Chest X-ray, AP view. Patient: 45 years old, sex M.
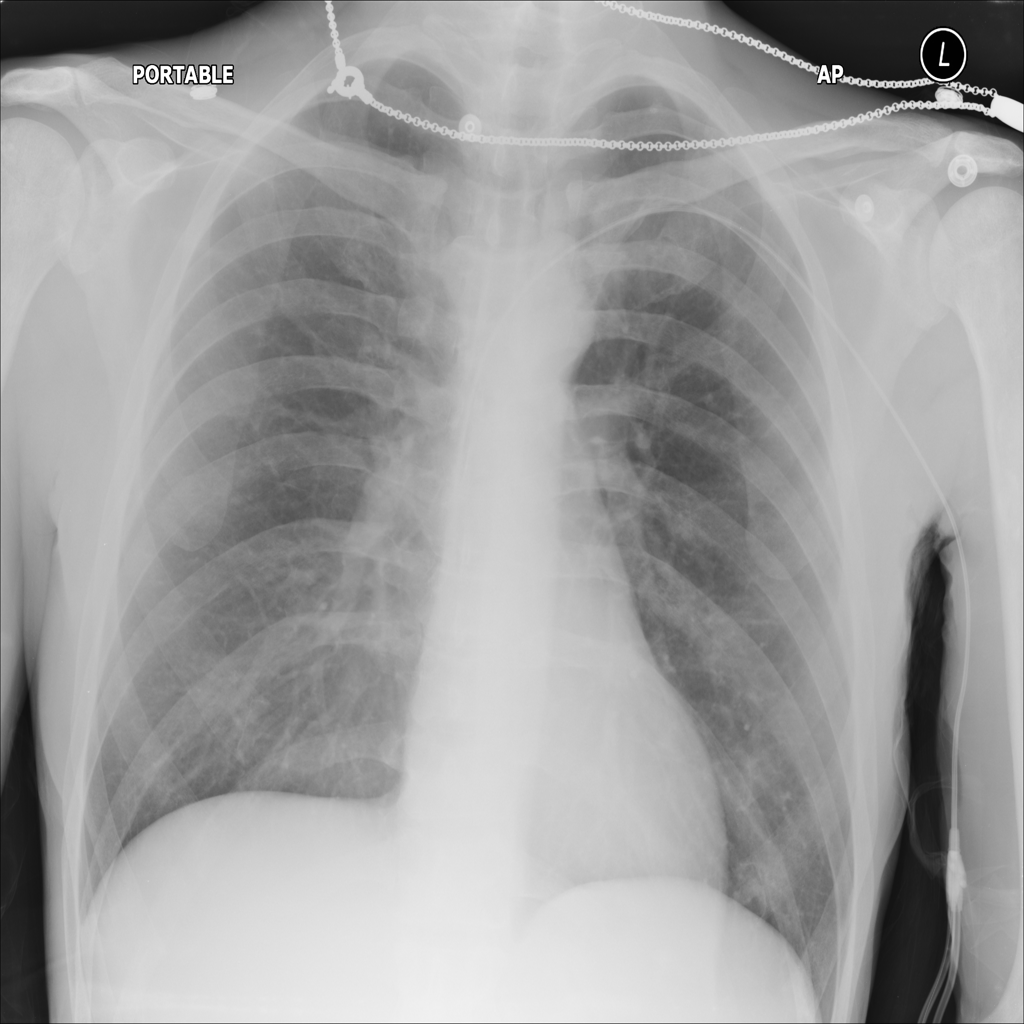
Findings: Nodule